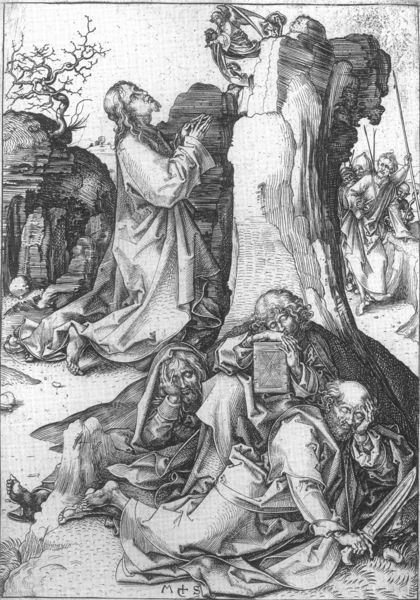
Titel: Das Gebet Christi am Ölberg
Künstler: Martin Schongauer
Schlagwörter: baum, berg, felsen, gott, himmel, mann, schlaf, landschaft, menschen, sitzen, laterne, männer, skizze, zeichnung, haus, schleier, bibel, steine, taube, wache, baumstamm, gewand, haare, sitzend, locken, engel, garten, holzschnitt, schlafen, wüste, füsse, figuren, soldaten, liegend, religion, schwarzweiss, stich, schwert, knien, schlag, beten, gebet, kasten, christus, jesus, christlich, leid, karg, hunger, religiös, empfang, heilige, speer, jünger, heilig, anbetung, petrus, ausruhen, sakral, rasten, morgengrauen, apostel, wanderschaft, seriendruck, ölberg, schongauer, getsemaneh, gezemaneh